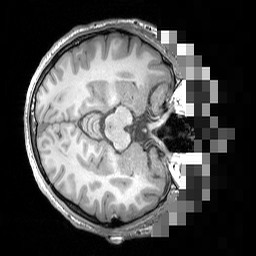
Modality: T1w
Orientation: axial
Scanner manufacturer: siemens
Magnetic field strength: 3 T
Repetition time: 1.5 s
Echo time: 0.00291 s